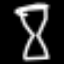
Label: hourglass